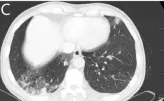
The chest CT of patient one. (A-D): chest CT showing the nodes in the lungs and the local grid change in the right lower lobe.
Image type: radiology (ct)